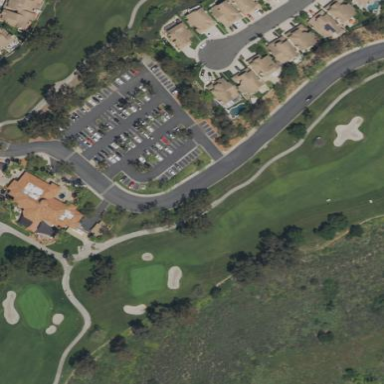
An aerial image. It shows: Grassy area designated as golf fairway.